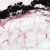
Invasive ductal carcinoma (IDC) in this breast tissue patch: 0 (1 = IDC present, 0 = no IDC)